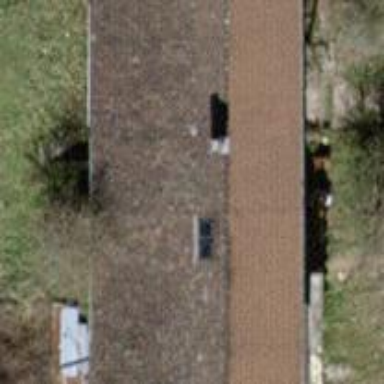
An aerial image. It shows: Farm building.